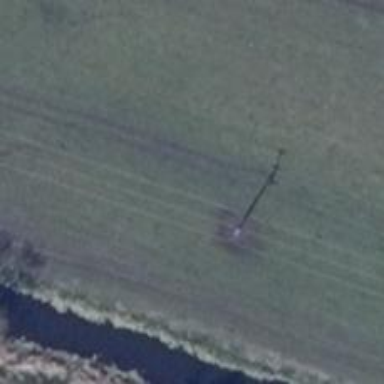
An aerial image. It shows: Power pole.